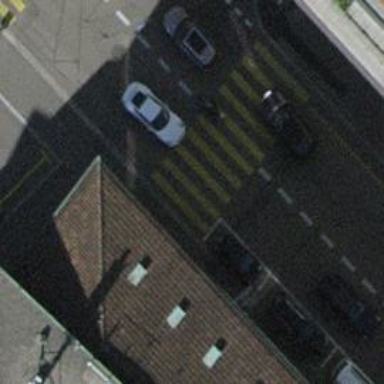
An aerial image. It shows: Kerb serving as barrier.